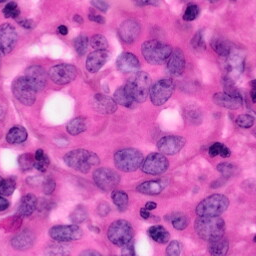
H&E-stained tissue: Pancreatic